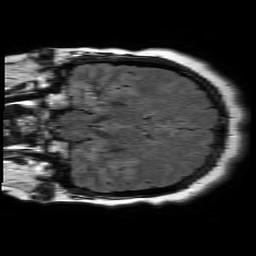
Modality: FLAIR
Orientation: coronal
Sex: female
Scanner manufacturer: philips
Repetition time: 11 s
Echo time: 0.125 s